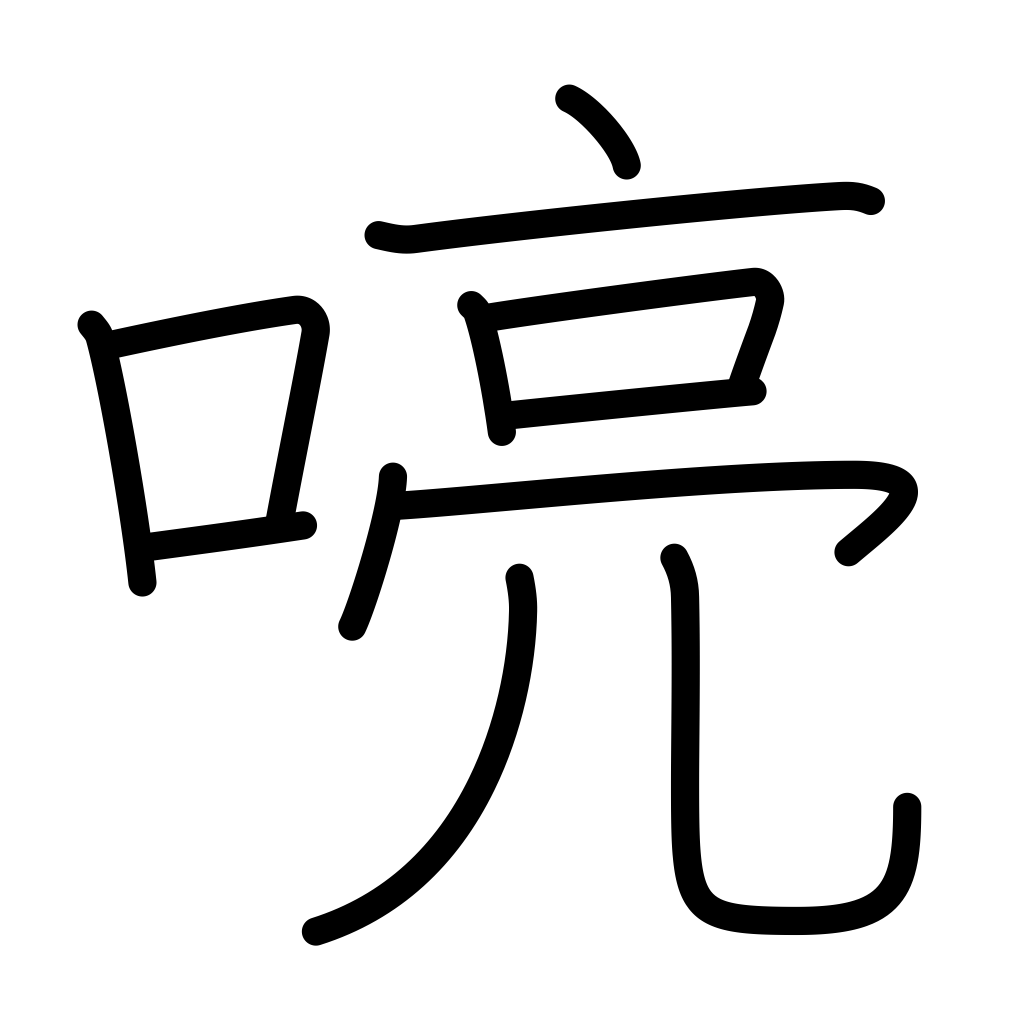
Meaning: clear voice